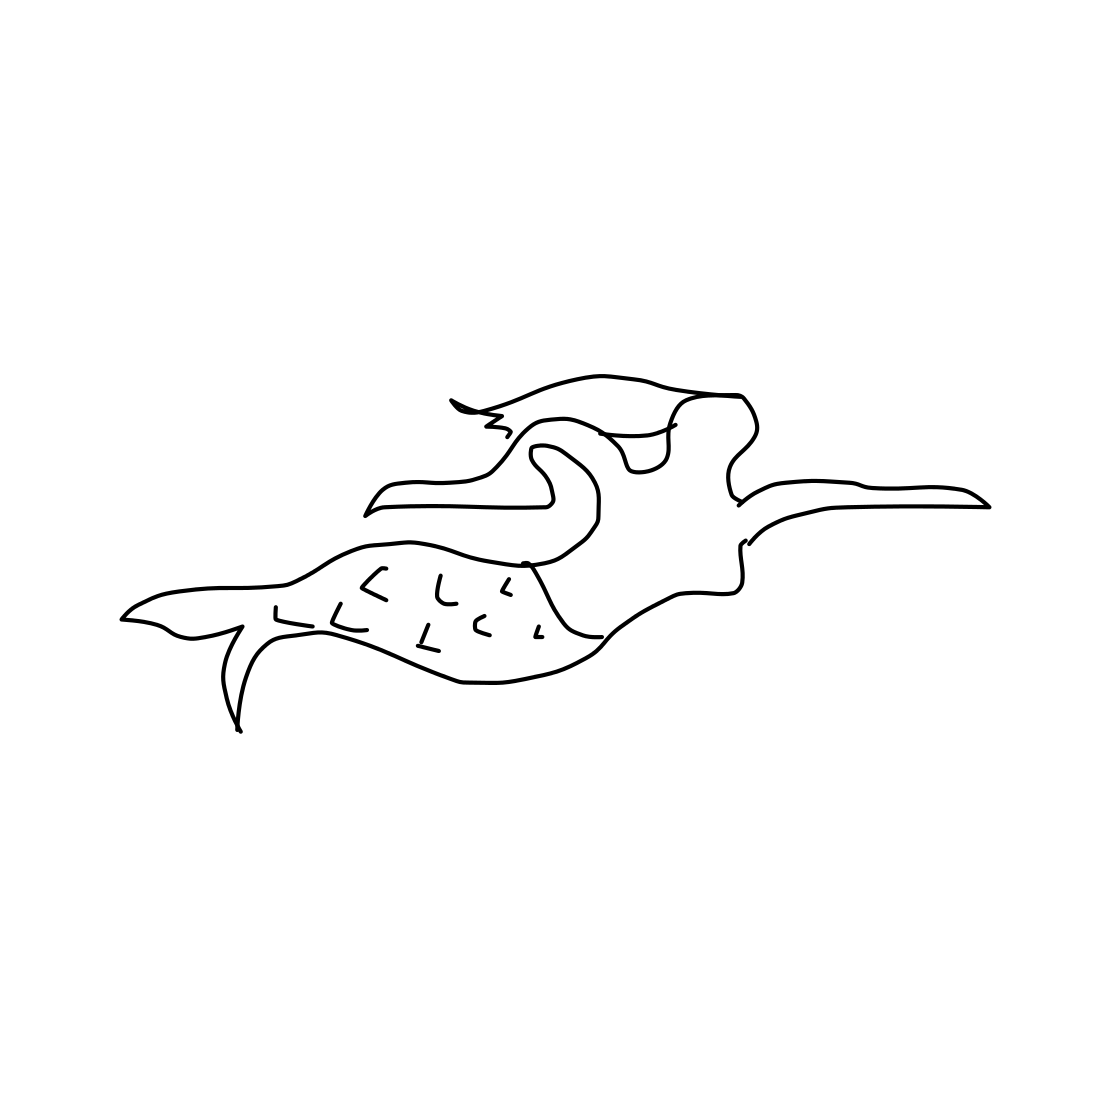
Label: mermaid